Interaction volume radius: 10 \u00c5
Interaction volume height: 10 \u00c5
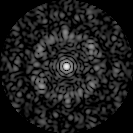
Disorder parameter: 0.7109